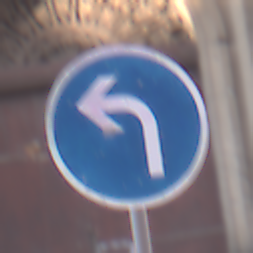
Verkehrszeichen: VorgeschriebeneFahrtrichtungLinks
Umgebung: Outdoor, Urban
Tageszeit: MorningAfternoon
Wetter: PartlyCloudy
Licht: Natural
Jahreszeit: NotSpecified
Kontrast: LowContrast